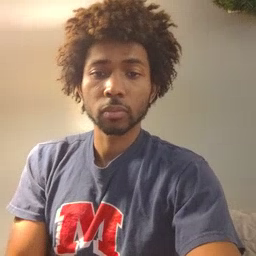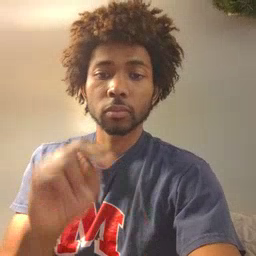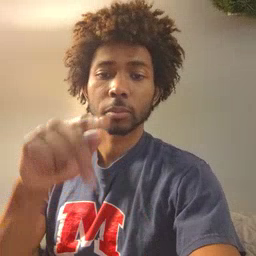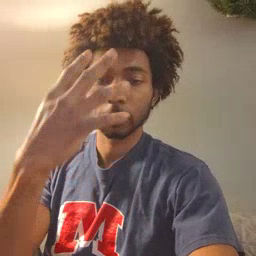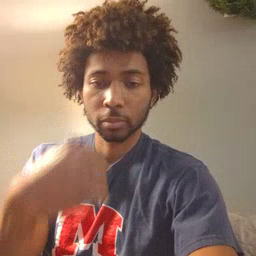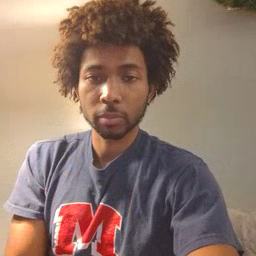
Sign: nap